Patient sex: M
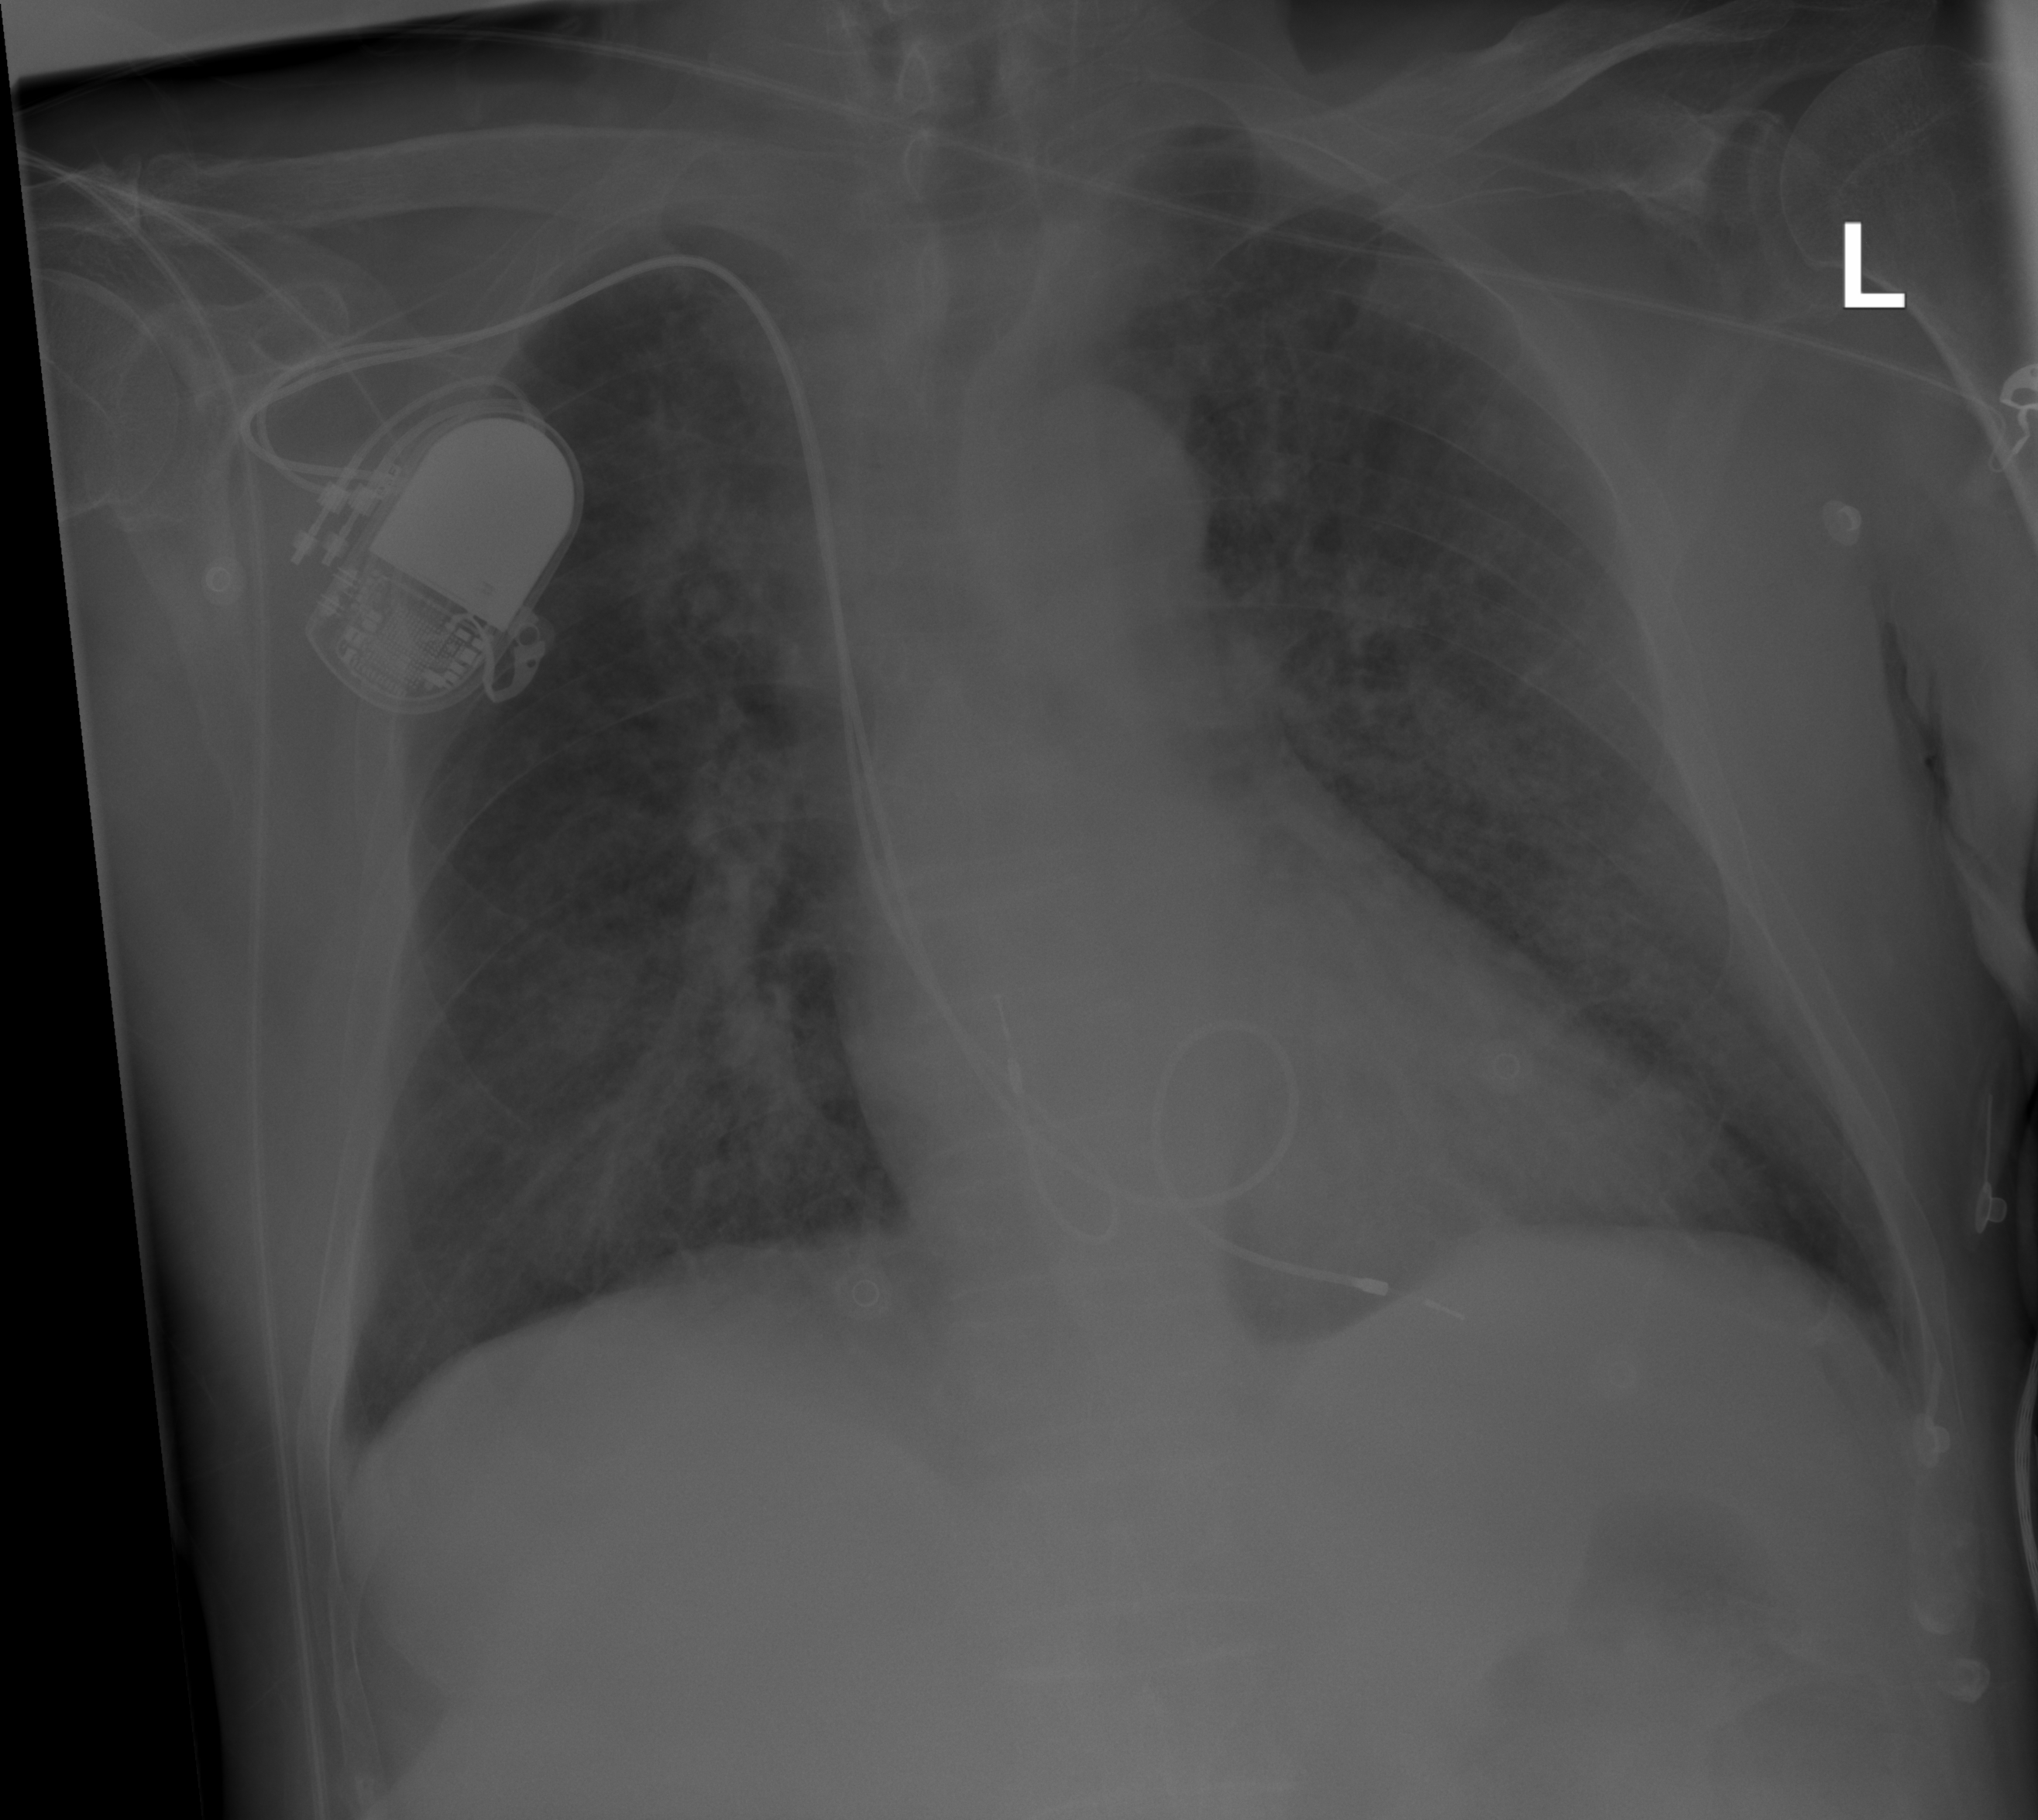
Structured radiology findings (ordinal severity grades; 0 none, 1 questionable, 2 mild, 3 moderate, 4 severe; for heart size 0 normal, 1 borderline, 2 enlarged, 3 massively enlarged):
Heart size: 1
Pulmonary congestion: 0
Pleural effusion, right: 0
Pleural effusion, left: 0
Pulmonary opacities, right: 3
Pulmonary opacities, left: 3
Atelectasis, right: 0
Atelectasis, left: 0